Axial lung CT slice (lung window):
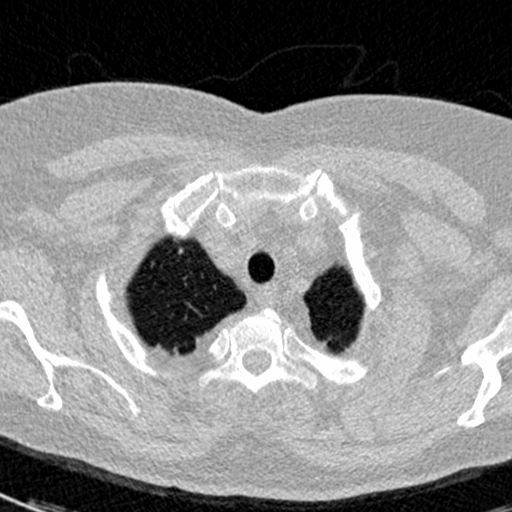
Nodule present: no